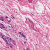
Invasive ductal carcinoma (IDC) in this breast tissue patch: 0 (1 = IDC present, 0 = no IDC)